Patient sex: F
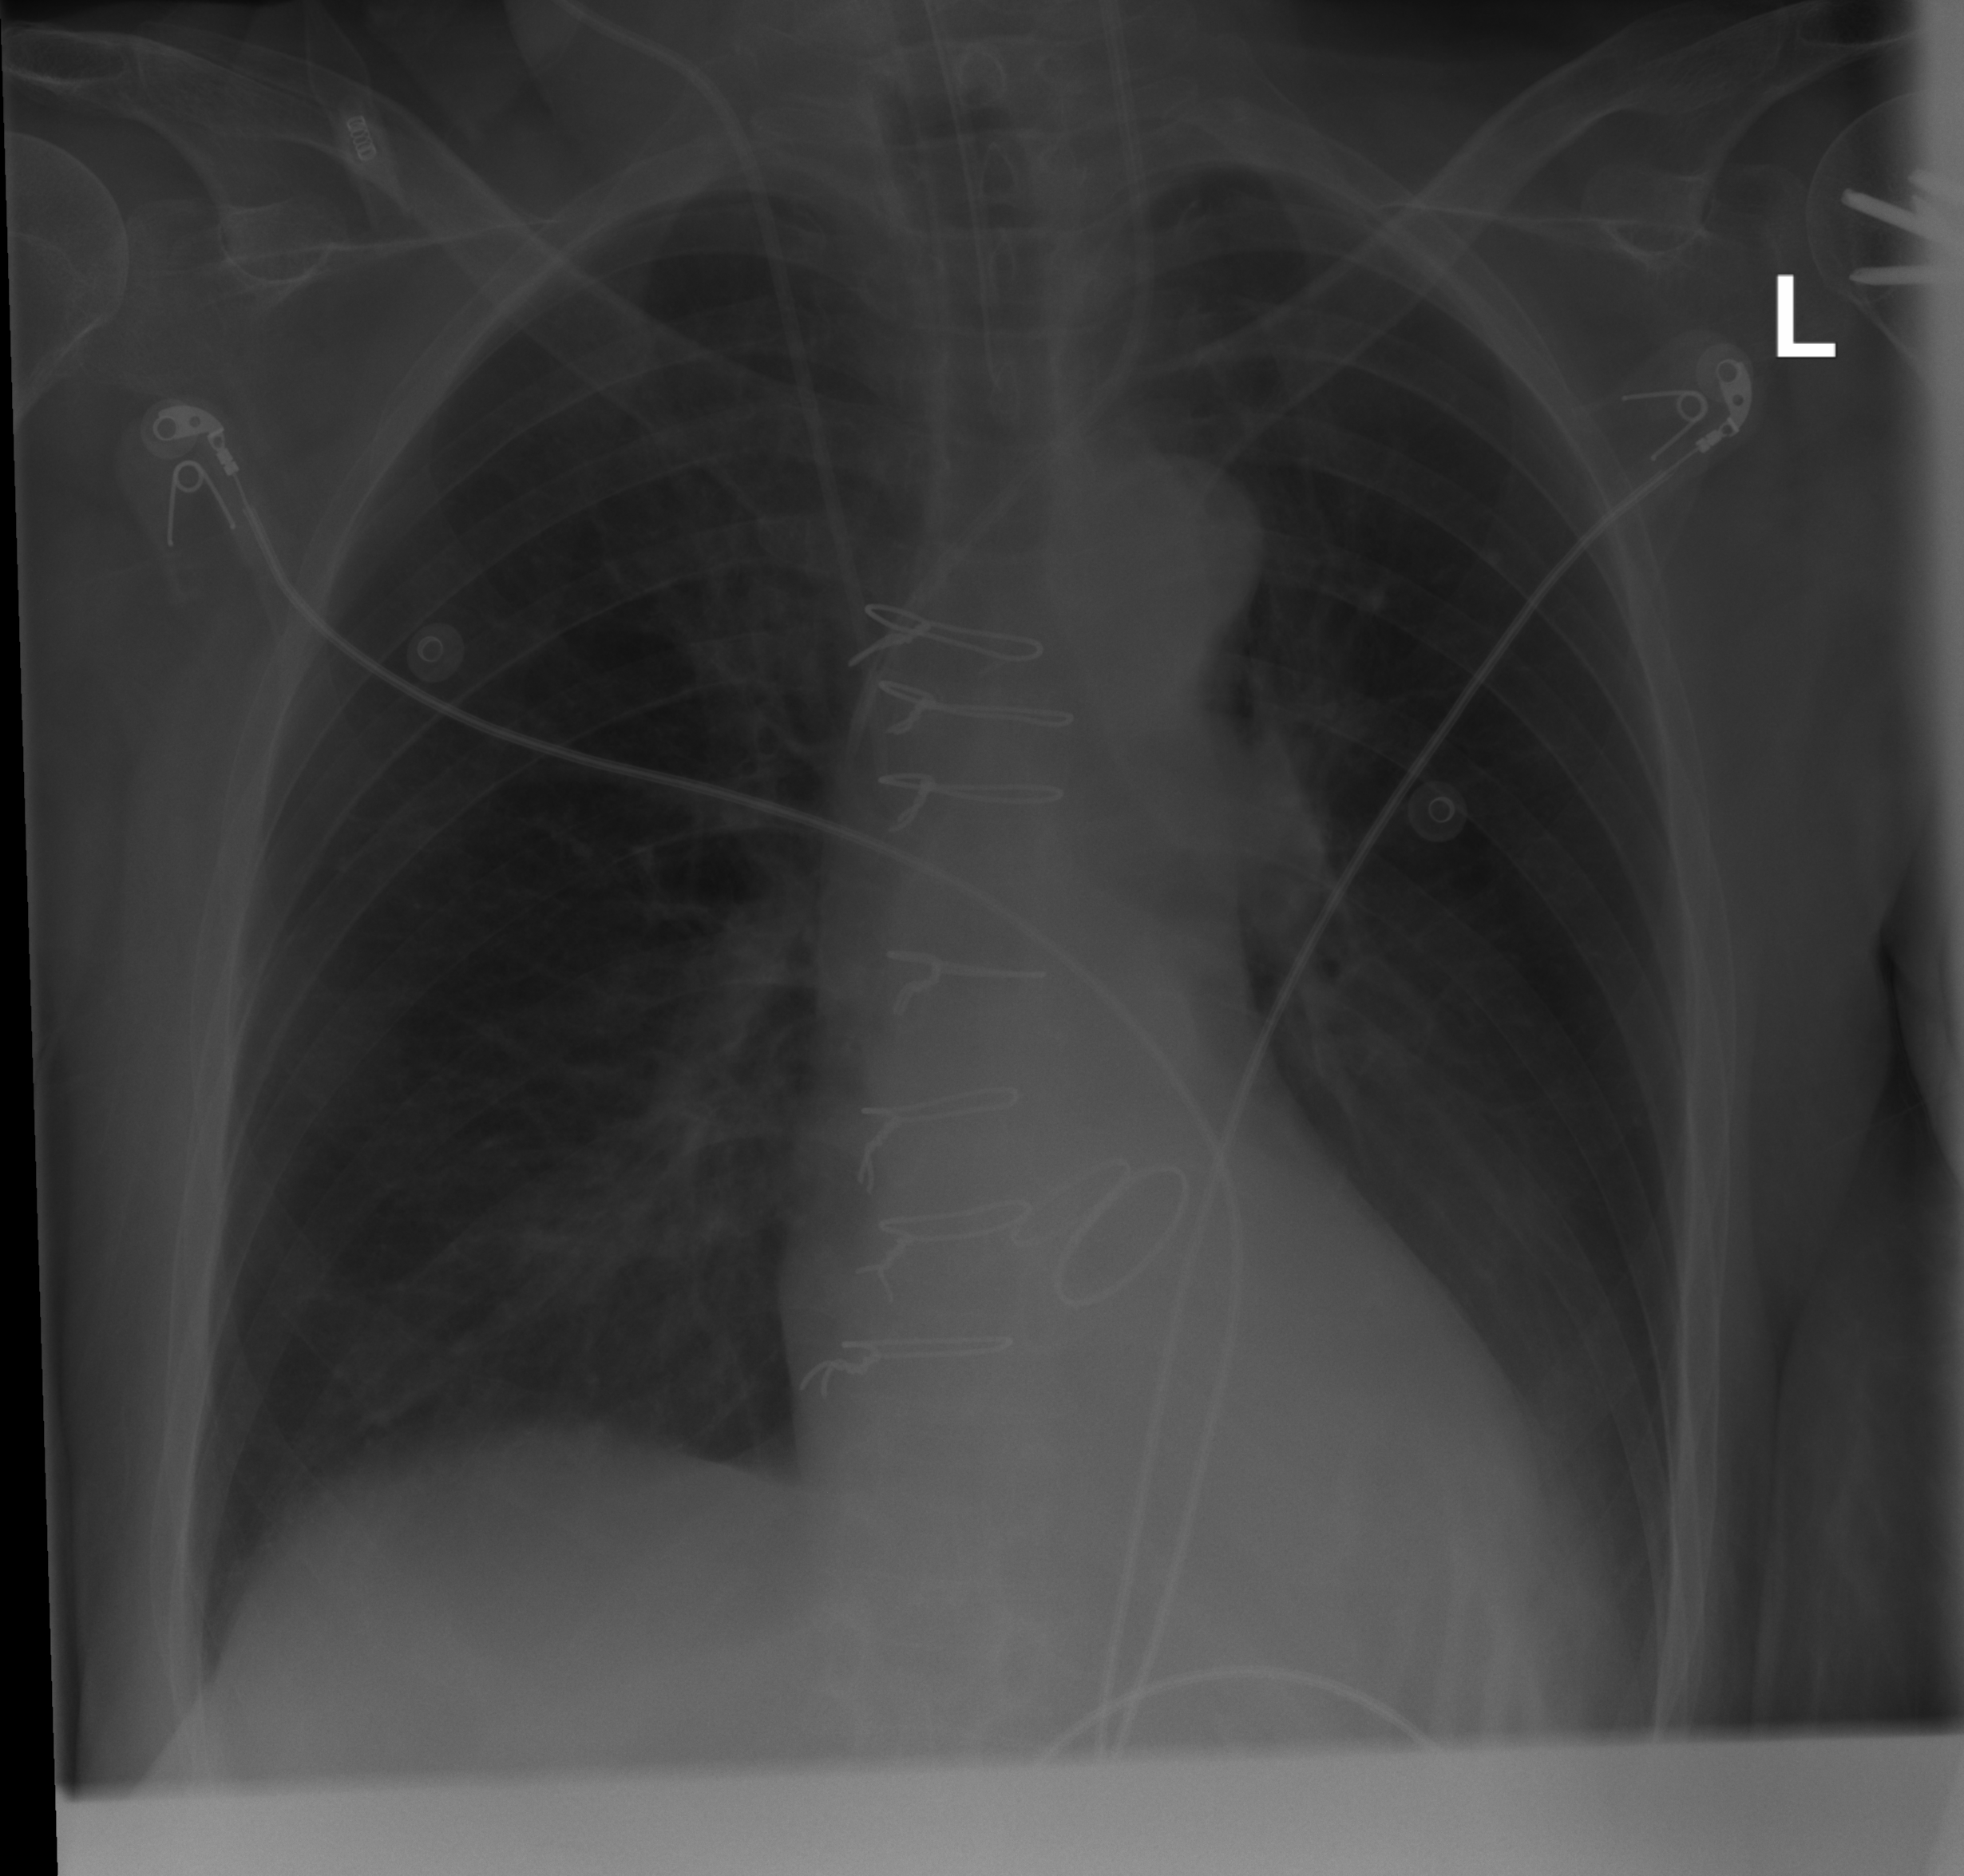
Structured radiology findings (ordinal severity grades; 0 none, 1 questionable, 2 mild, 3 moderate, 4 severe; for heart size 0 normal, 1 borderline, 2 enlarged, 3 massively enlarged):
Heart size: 0
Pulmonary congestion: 0
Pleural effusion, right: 0
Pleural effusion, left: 0
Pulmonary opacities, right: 1
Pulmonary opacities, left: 0
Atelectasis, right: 2
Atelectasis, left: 0